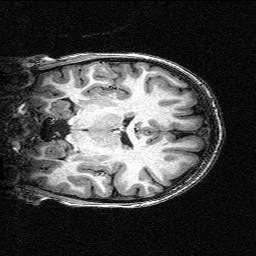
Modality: T1w
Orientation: coronal
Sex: male